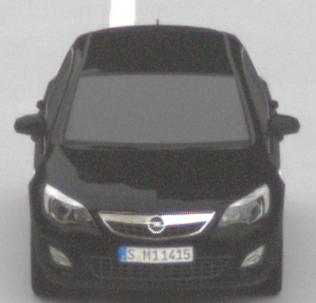
Make: Opel
Model: Astra 1.4 ecoFlex
Detailed model: Astra (J)
Model produced from: 2009/12
Model produced until: 2010/12
Doors: 5
Color: black
Road condition: dry road
Daytime: midday
Contrast: low contrast